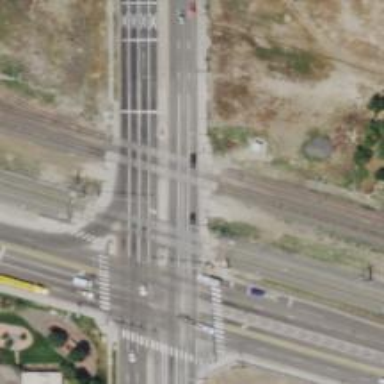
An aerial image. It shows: Railway crossing with gate barrier.